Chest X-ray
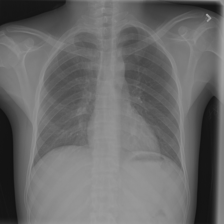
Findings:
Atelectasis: negative
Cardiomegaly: negative
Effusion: negative
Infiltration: negative
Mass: negative
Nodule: negative
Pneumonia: negative
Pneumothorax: negative
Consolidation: negative
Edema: negative
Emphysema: negative
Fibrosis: negative
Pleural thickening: negative
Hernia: negative